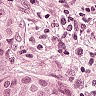
Metastatic tissue present: yes